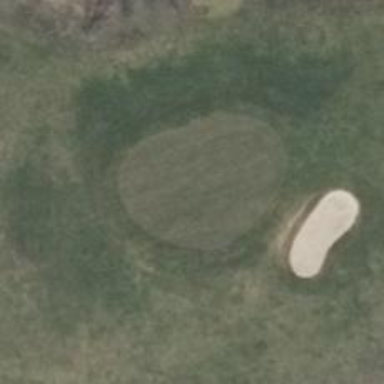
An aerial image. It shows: View of golf hole.